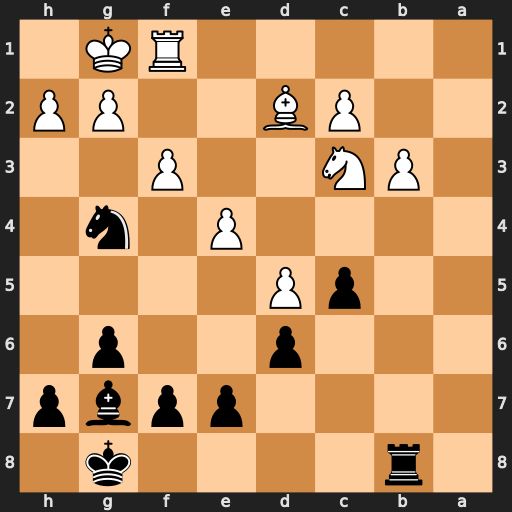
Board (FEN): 1r4k1/4ppbp/3p2p1/2pP4/4P1n1/1PN2P2/2PB2PP/5RK1
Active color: b
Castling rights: -
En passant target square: -
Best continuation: Bd4+ Kh1 Nf2+ Rxf2 Bxf2